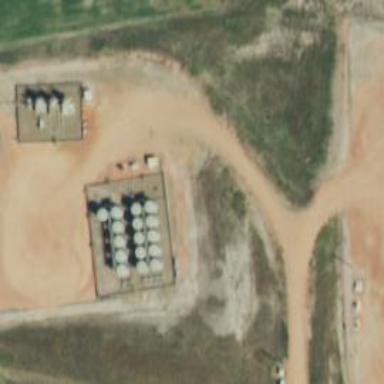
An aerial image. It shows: Storage tank that is man-made.